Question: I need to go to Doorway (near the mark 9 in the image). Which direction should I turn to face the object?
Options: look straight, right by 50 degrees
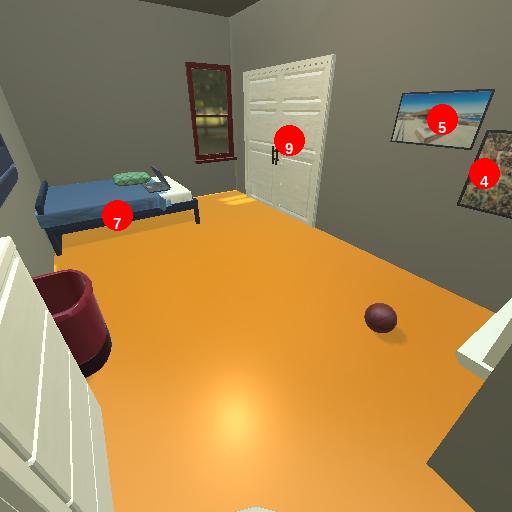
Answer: look straight